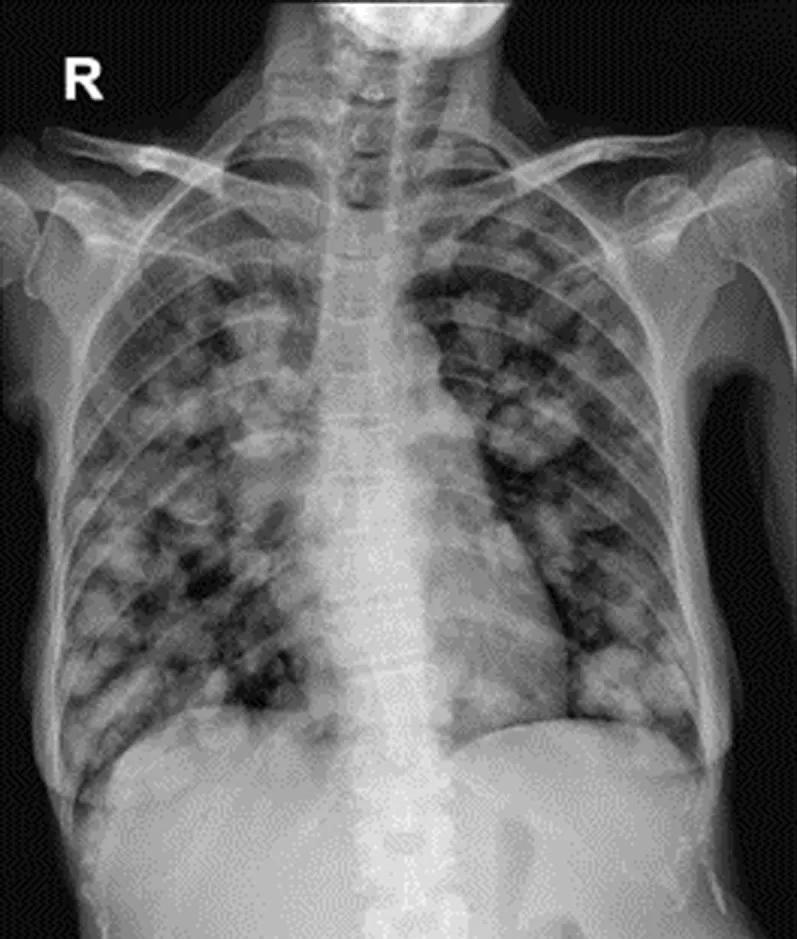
Chest radiograph showing multiple, round, variably sized masses scattering in both lungs, compatible with pulmonary metastasis.
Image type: radiology (x_ray)